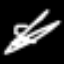
Label: frog